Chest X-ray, AP view. Patient: 69 years old, sex F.
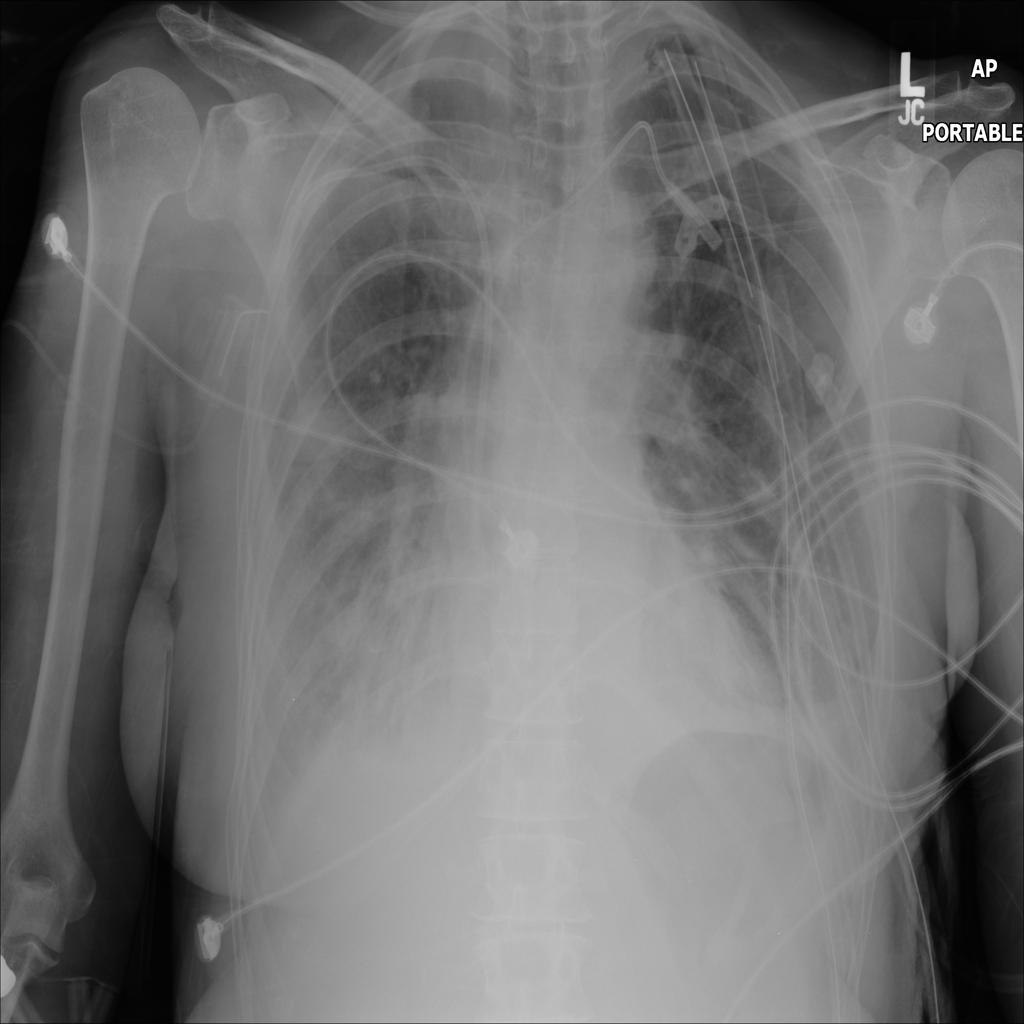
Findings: Consolidation, Effusion